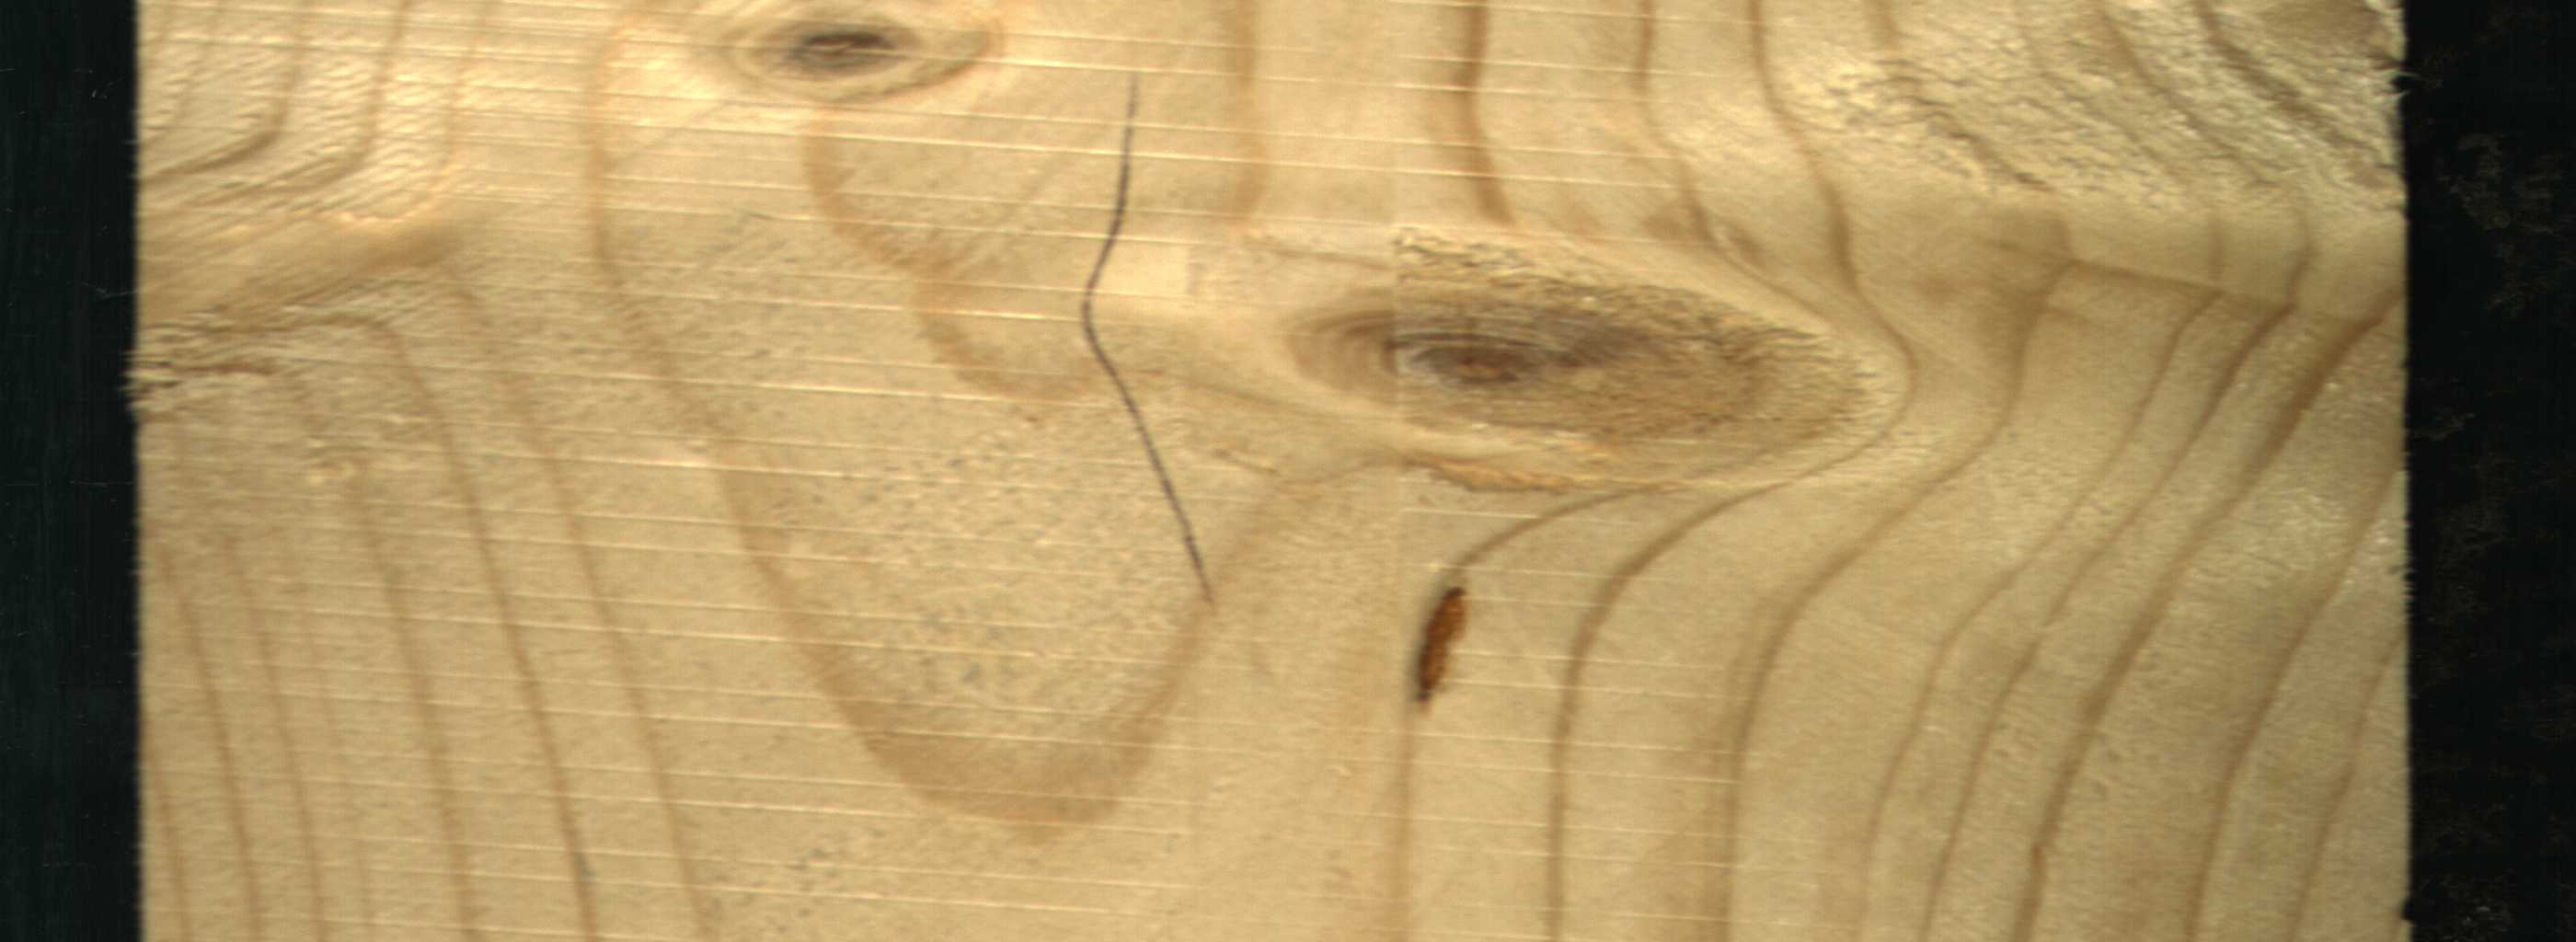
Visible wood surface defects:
resin
Crack
Live_Knot
Live_Knot
Live_Knot